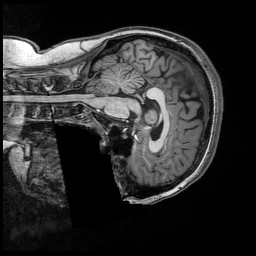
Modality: T1w
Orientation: sagittal
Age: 22
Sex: female
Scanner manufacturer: siemens
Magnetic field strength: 3 T
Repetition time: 2.5 s
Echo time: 0.00343 s